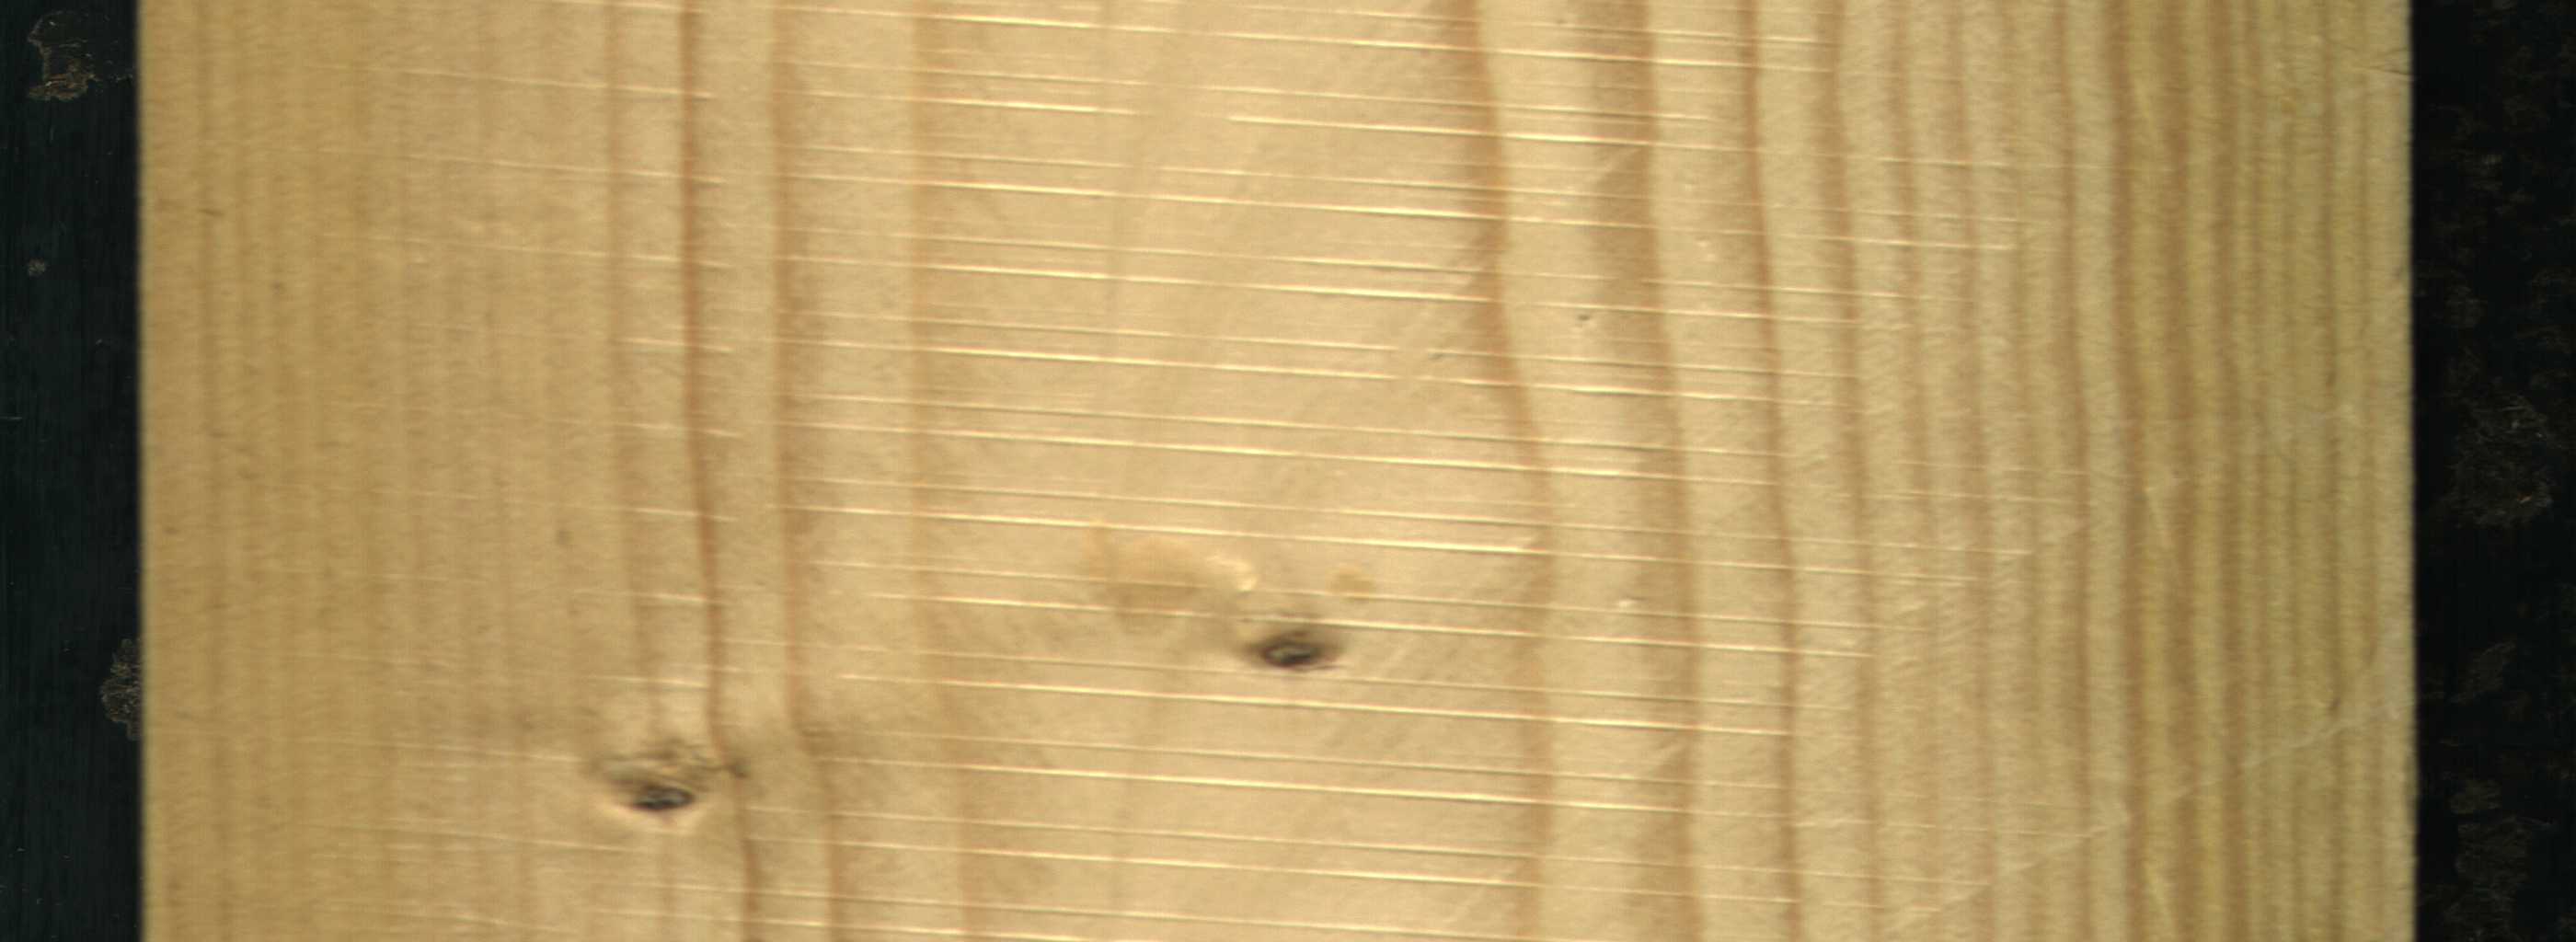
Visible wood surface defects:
Live_Knot
Live_Knot